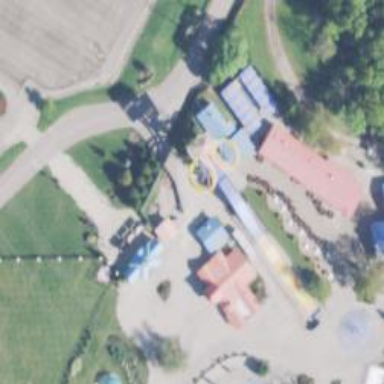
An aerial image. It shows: Bridge leading to water slide attraction.